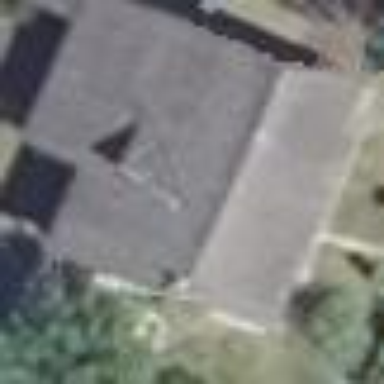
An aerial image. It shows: Simple and straightforward house.